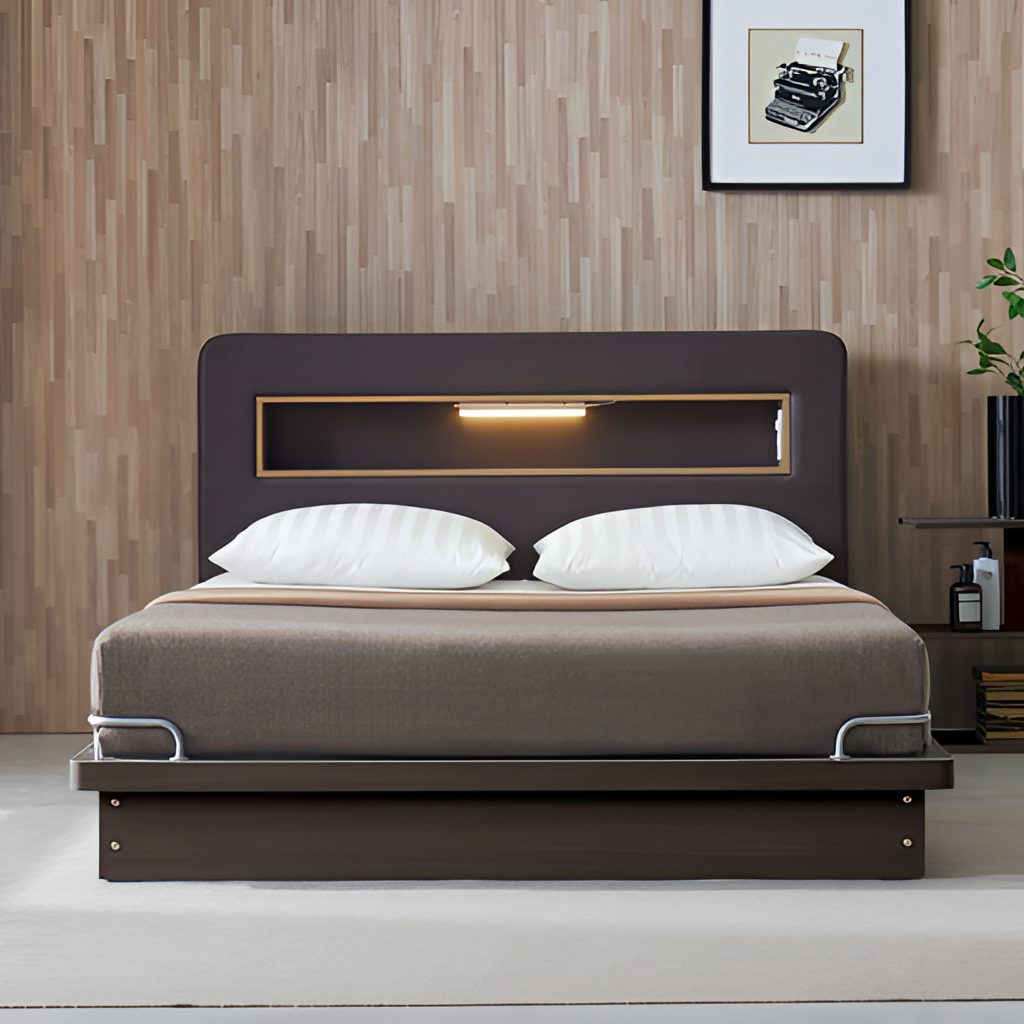
brown wood backlit headboard bed, bedroom, contemporary, wood wallpaper, with vertical striped pattern, carpet flooring, with solid pattern